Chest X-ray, AP view. Patient: 80 years old, sex F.
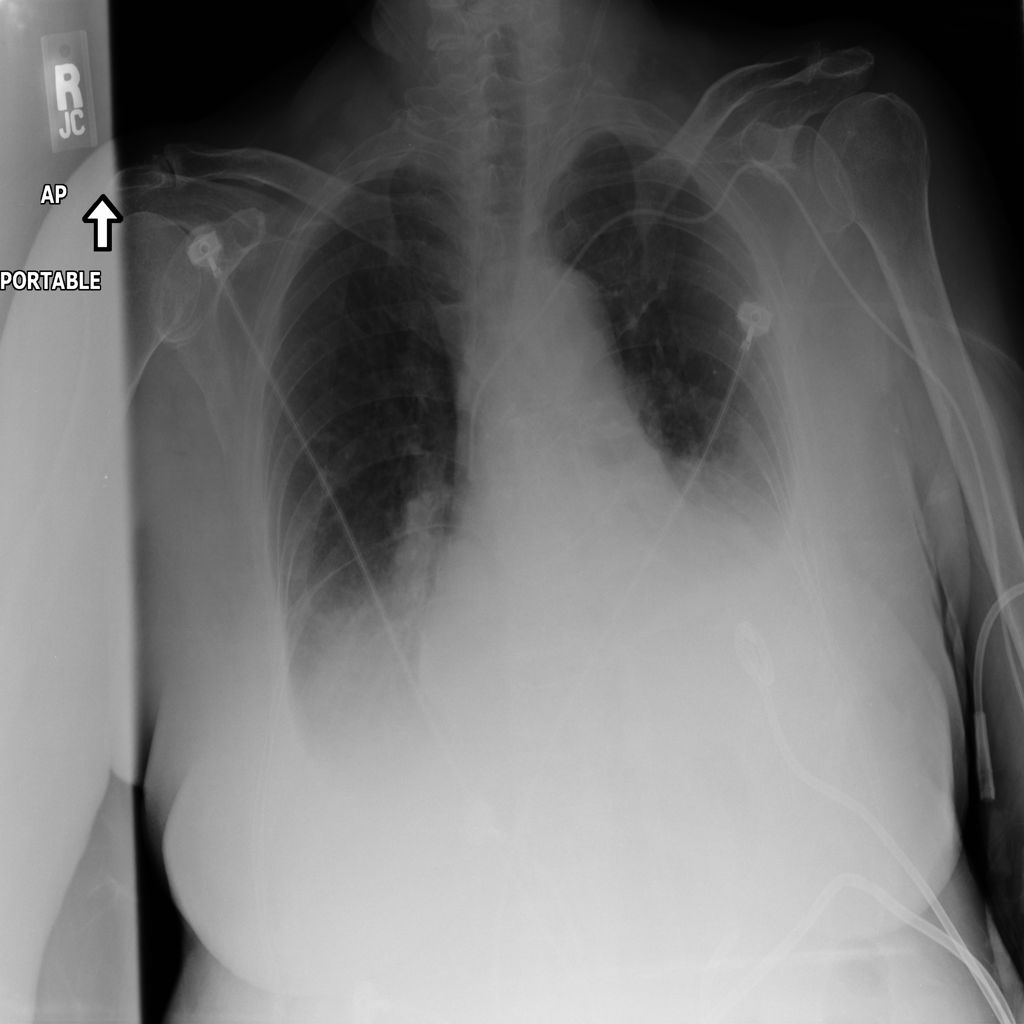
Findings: Effusion